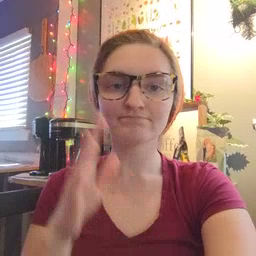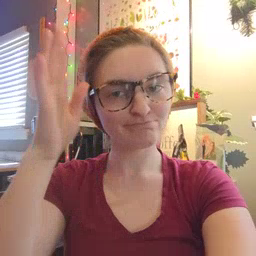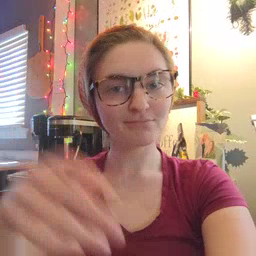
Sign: pretend